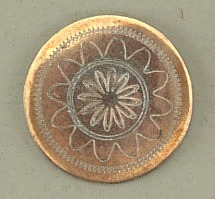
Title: Button
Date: late 18th century
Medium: Copper
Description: Four flat circular buttons decorated with fine engraving: A) shows two hearts with ribbon and bow with crossed arrows; B) shows open flower; C) circles and waving lines around twelve petalled flowers. D) interlocking and waving lines around plain center.

On card 47